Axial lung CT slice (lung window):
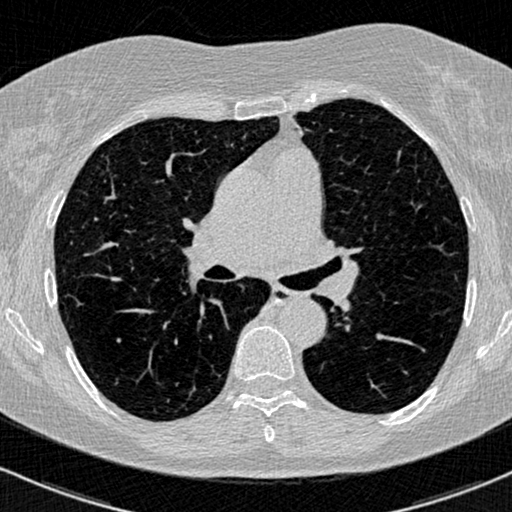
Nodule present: no